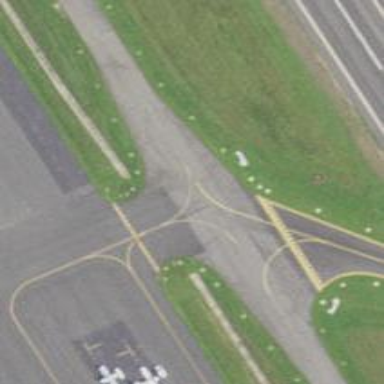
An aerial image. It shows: Image of taxiway at airport.